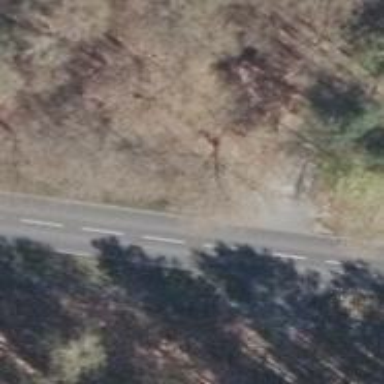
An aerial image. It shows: Emergency access point on the road.